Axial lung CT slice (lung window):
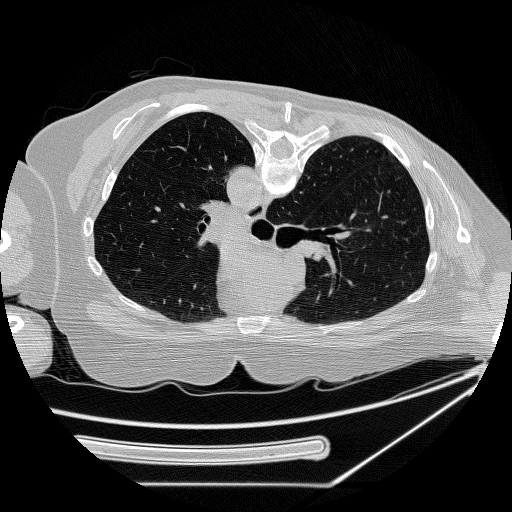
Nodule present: no